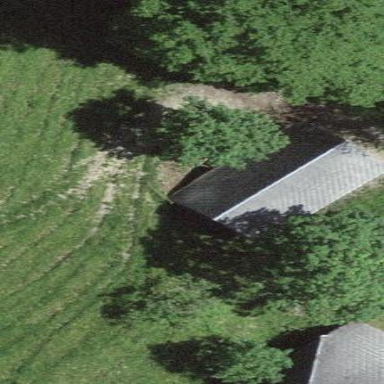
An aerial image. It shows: Farm auxiliary building.